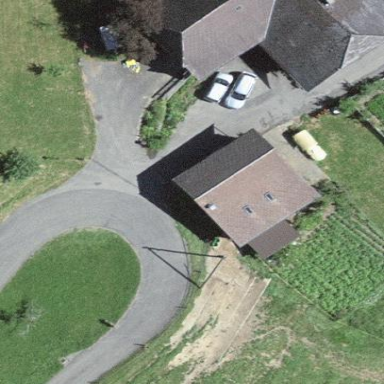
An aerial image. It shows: Rural barn.